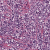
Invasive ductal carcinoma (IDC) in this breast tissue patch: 1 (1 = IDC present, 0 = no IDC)